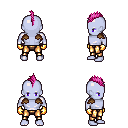
a pixel art fantasy rpg character, male body template, dark elf, purple skin, leather shoulder armor, gold greaves, pink mohawk hairstyle, gold gloves, four views (front, back, left, right), 2x2 character sprite sheet, small pixel art, hard edges, no anti-aliasing